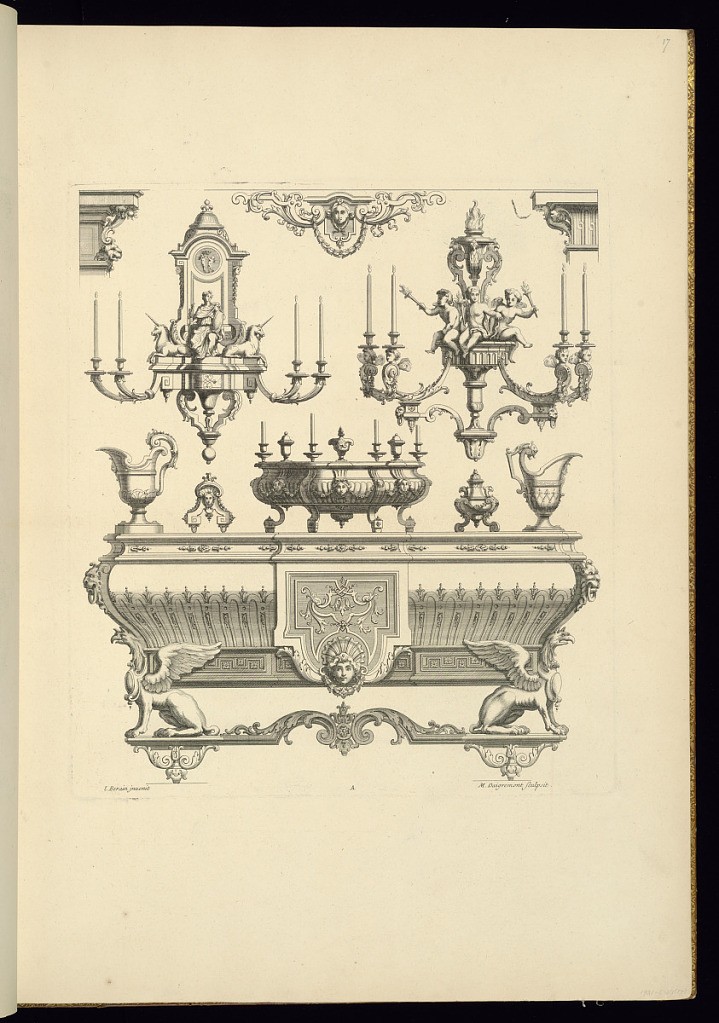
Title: Ornamented Furniture Designs
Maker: Jean Berain, the elder, French, 1640-1711
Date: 1711
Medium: Engraving on laid paper
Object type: Bound print
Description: Designs for an ornamented marquetry desk, surtouts, chandeliers, and brackets. The plate is signed and given the lettering "A."